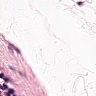
Metastatic tissue present: no